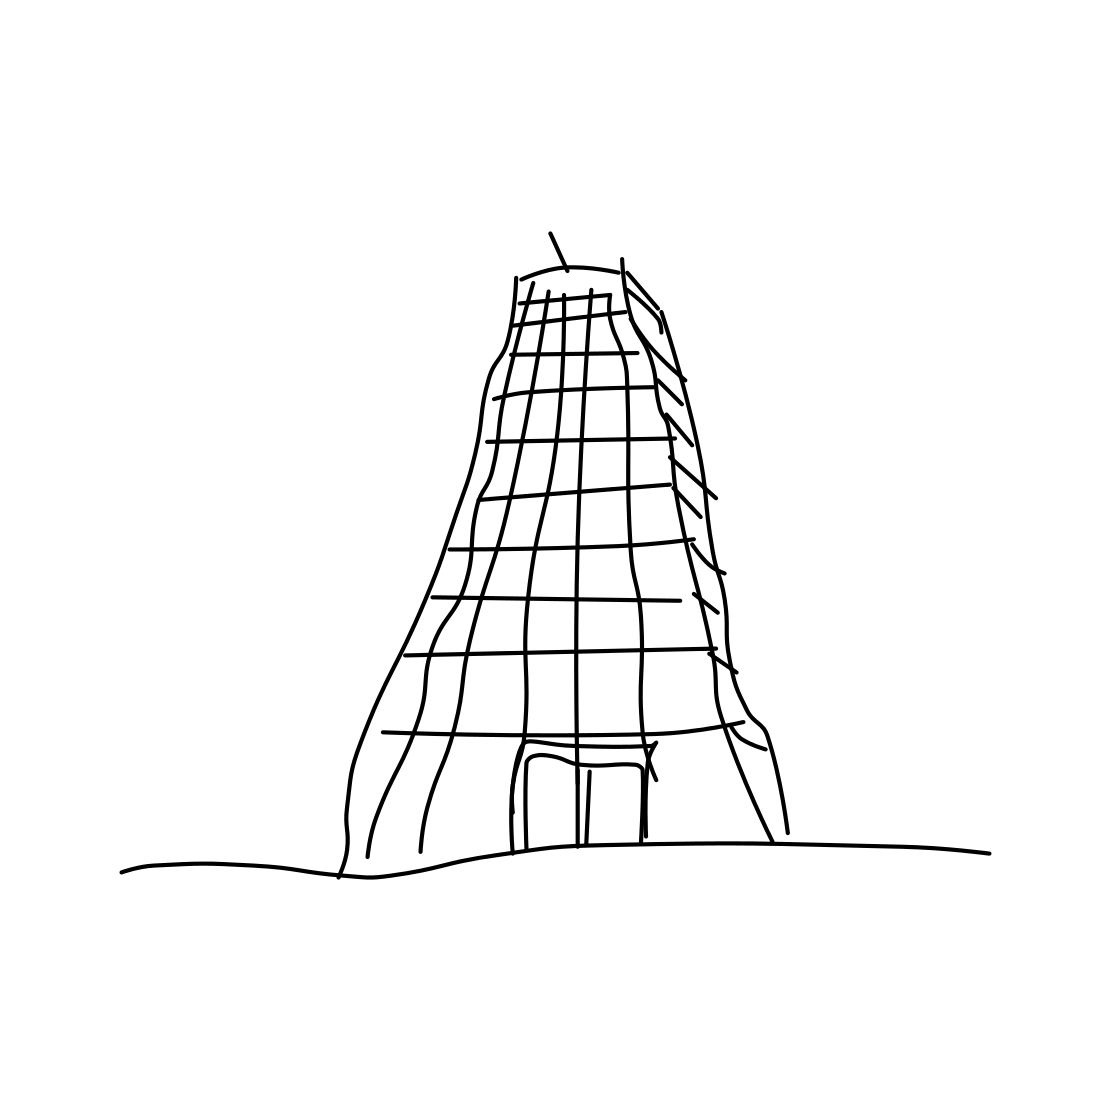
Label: skyscraper